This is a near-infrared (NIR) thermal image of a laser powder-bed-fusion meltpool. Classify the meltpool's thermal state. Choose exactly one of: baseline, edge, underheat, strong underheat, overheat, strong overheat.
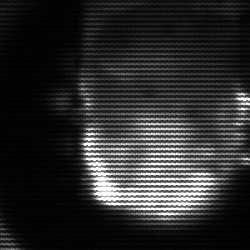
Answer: baseline